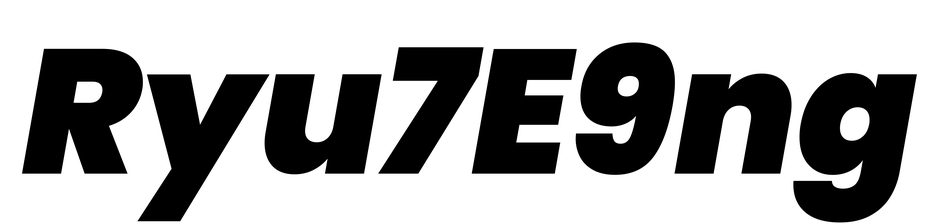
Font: Poppins-BlackItalic